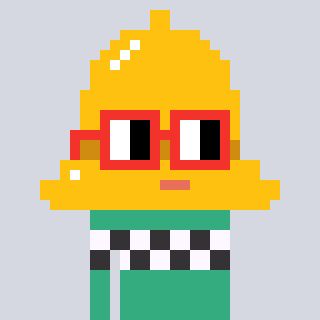
a pixel art character with square red glasses, a bell-shaped head and a teal-colored body on a cool background